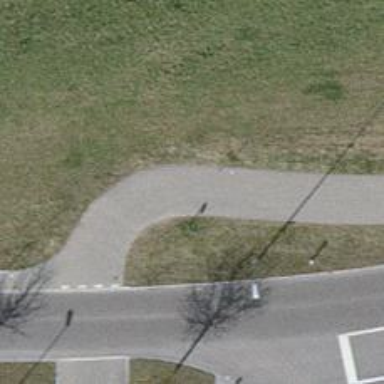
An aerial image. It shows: Asphalt sidewalk path.